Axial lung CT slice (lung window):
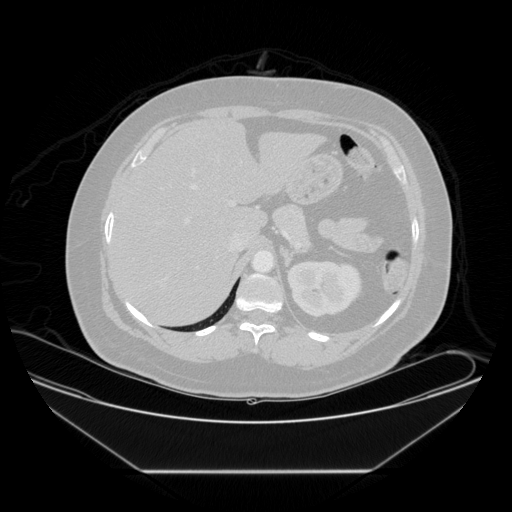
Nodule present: no